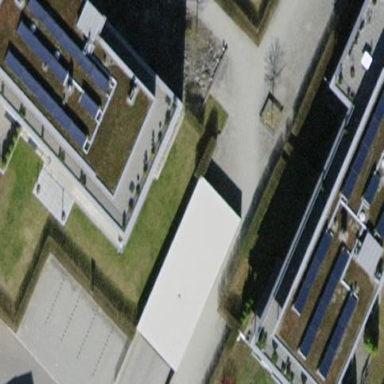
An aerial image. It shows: Garage building.